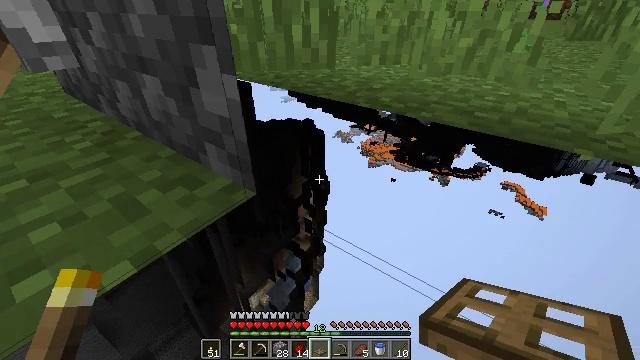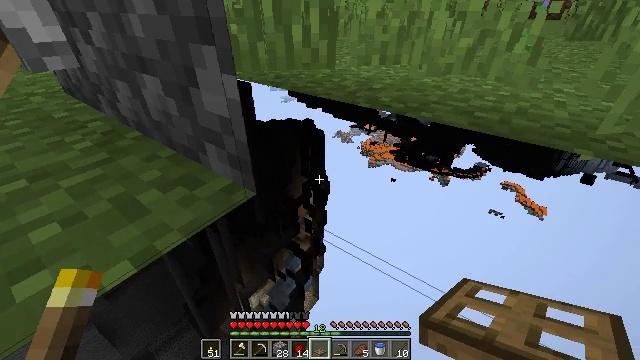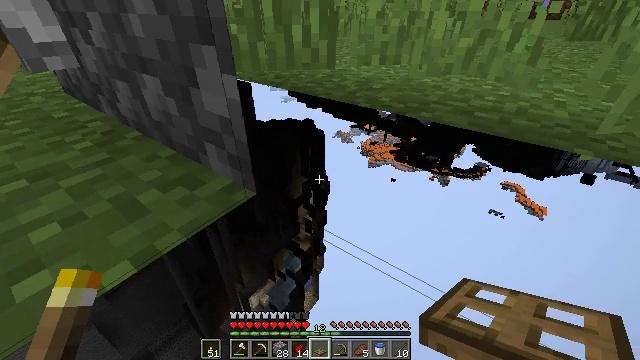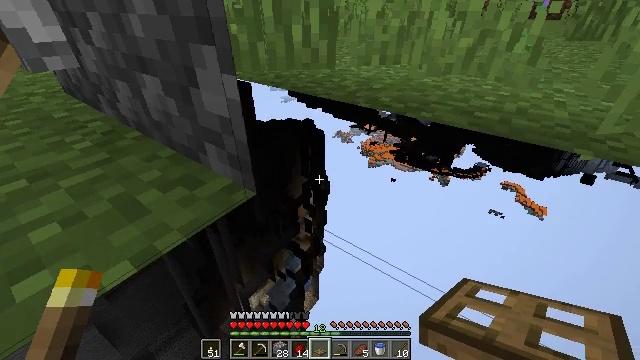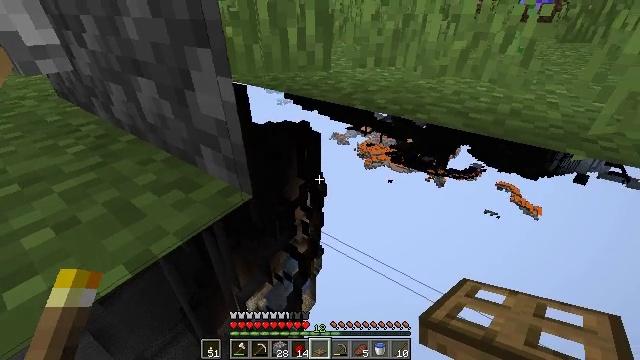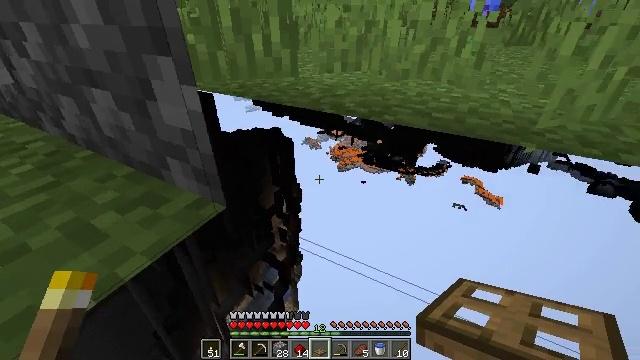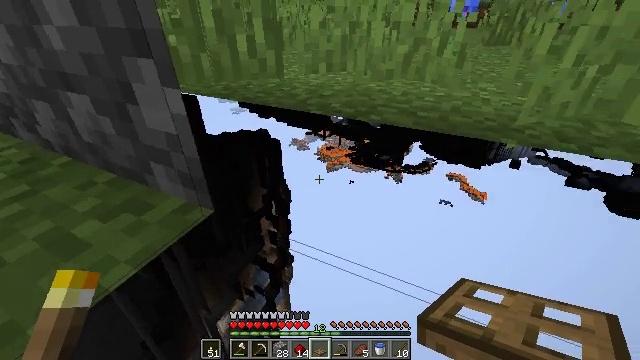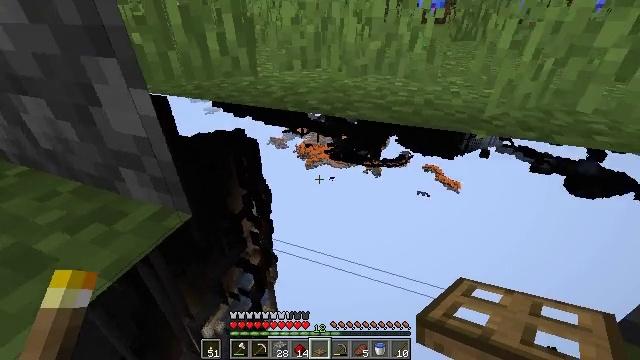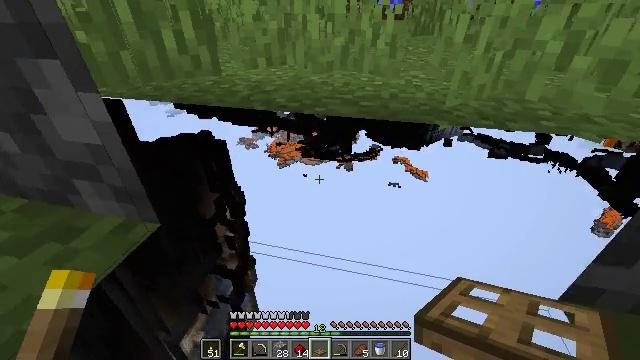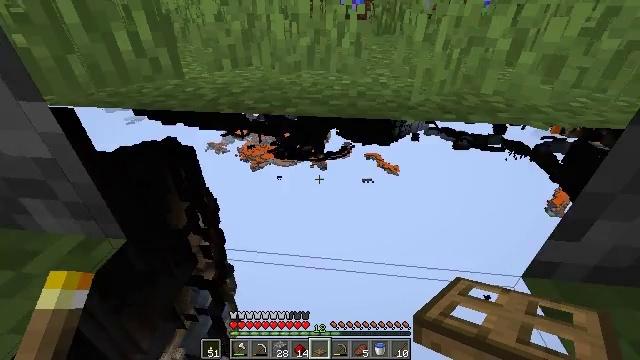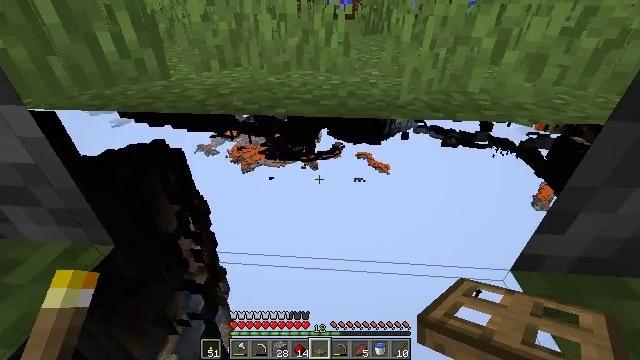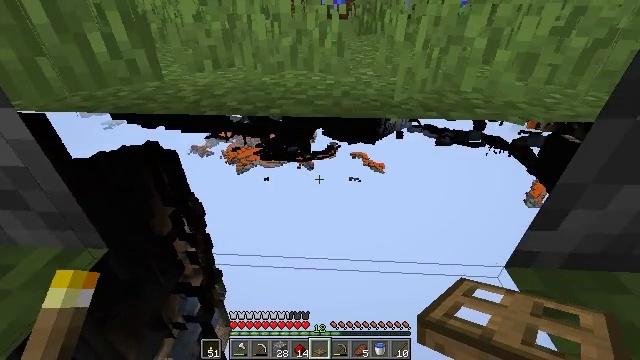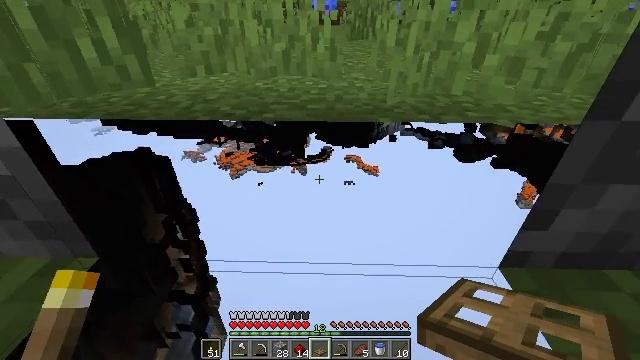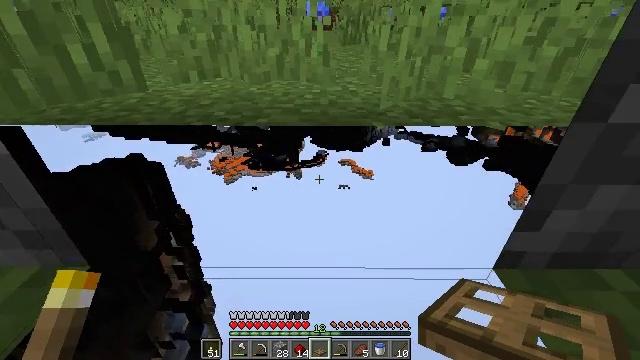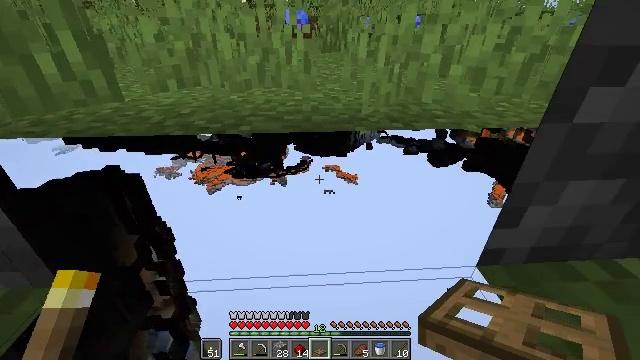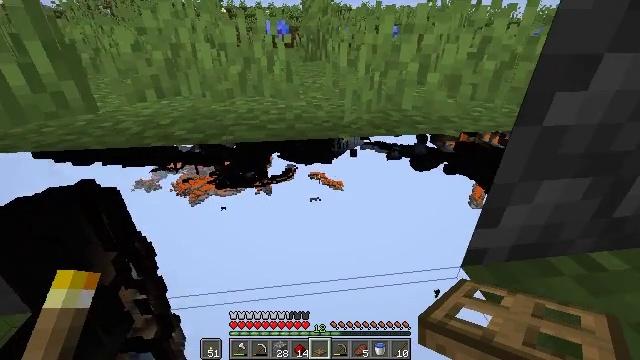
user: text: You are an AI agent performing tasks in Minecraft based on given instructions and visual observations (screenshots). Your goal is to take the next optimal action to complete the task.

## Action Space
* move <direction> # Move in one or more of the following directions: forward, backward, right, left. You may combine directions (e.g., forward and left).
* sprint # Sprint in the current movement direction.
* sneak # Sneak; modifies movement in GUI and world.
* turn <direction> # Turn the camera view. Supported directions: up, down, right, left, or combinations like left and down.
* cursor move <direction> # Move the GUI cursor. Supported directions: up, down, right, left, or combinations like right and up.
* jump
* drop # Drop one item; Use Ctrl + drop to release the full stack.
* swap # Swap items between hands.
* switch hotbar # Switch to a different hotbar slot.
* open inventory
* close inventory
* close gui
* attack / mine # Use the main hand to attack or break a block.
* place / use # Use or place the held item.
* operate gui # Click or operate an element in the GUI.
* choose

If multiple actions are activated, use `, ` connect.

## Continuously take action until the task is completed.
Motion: motion action
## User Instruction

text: Collect the composter for reuse.
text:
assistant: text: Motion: no_op
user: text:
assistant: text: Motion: no_op
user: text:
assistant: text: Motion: no_op
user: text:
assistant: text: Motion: no_op
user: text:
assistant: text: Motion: turn right and up
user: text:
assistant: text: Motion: turn right
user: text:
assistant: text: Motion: turn right
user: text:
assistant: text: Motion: turn right
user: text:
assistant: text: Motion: turn right
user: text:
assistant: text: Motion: turn right
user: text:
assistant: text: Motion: turn right
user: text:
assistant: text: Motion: turn right
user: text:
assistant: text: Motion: turn right
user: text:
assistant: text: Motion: turn right and up
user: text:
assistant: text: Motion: turn right and up
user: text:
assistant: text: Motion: turn right
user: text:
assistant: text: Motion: turn right
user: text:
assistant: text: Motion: turn right
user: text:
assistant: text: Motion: turn right
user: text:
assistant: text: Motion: turn right
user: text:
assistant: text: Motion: turn right
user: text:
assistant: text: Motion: turn right
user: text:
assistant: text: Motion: turn right
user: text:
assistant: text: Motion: move left, turn right
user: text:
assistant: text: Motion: move left, turn right
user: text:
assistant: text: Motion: move left, turn right
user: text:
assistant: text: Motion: turn right
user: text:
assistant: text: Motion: turn right
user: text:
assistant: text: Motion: no_op
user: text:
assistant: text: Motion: no_op